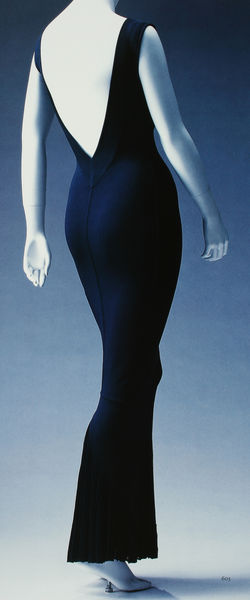
Titel: Kleid
Künstler: Azzedine Alaia
Standort: Kyoto (Japan)
Institution: Kyoto Costume Institute
Schlagwörter: blau, fuß, hand, schatten, weiß, mädchen, ausschnitt, elegant, finger, frau, kleid, licht, rücken, schwarz, dame, mode, rock, arm, arme, kleidung, lang, hände, figur, stoff, taille, hintern, modell, modern, dunkelblau, einfach, spitz, knöchel, fein, naht, abendkleid, foto, fotografie, kurven, eng, arsch, gala, hinten, popo, schlicht, scharz, puppe, toilette, seriös, frei, plissiert, sexy, träger, design, kurvig, klassisch, tief, bodenlang, v ausschnitt, betont, puristisch, ärmellos, decollete, körperbetont, dior, fashion, joop, modefoto, enganliegend, laufsteg, kleines schwarzes, chanel, modellkleid, rückenausschnitt, figurbetont, cocktailkleid, knöchellang, rückenfrei, stretch, abenkleid, anliegend, dehnbar, elastan, elastisch, figuranliegend, hauteng, pupppe, sillouette, trägeer